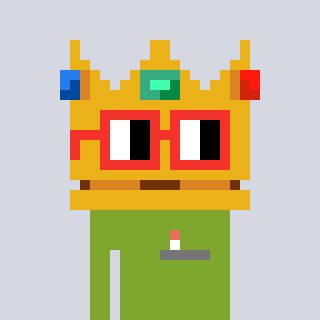
a pixel art character with square red glasses, a crown-shaped head and a slimegreen-colored body on a cool background